A bearing vibration time series has been folded into this square grayscale image, one row per segment of consecutive samples. Based on the visible evidence, which condition applies: normal, inner_race, outer_race, ball?
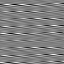
Answer: outer_race